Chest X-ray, AP view. Patient: 46 years old, sex M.
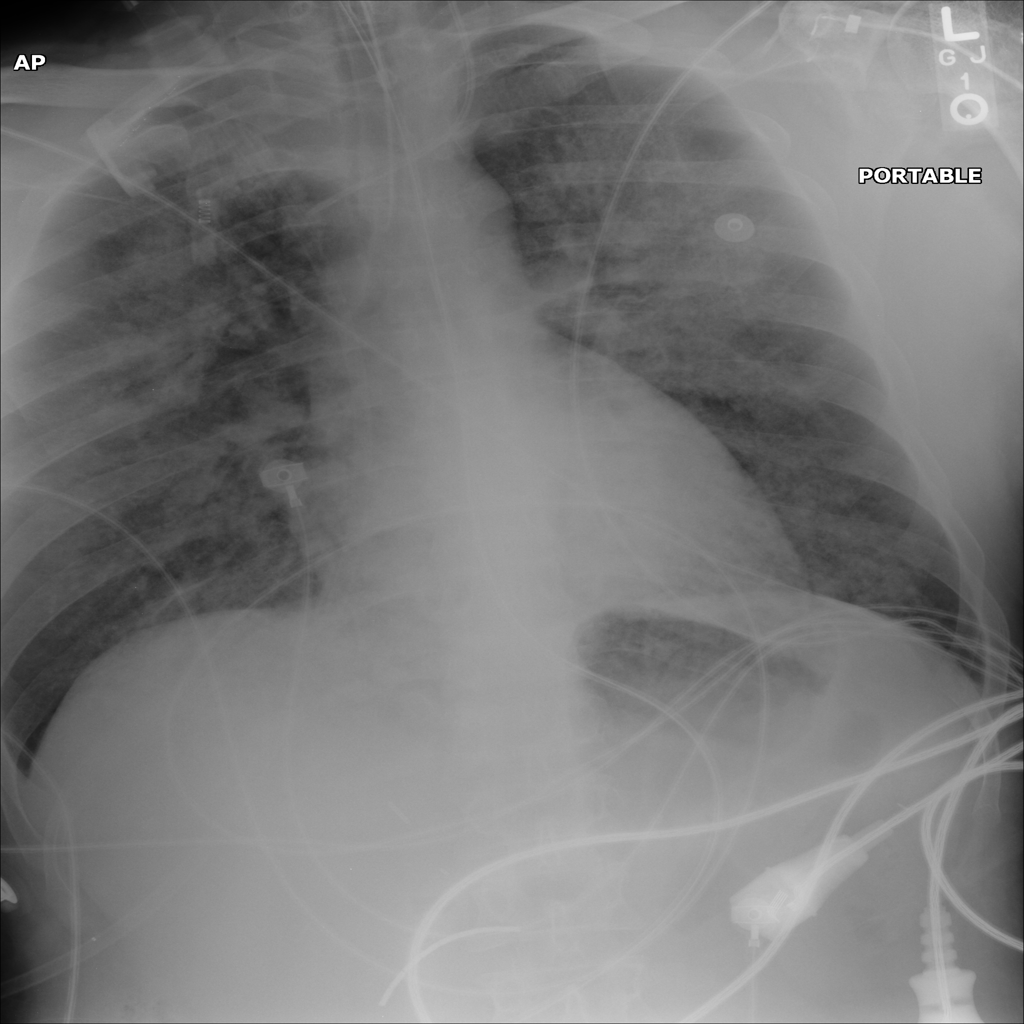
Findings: Infiltration